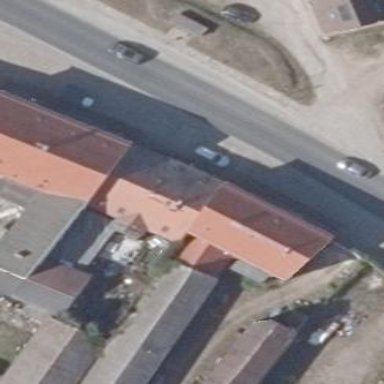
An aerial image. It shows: Building.